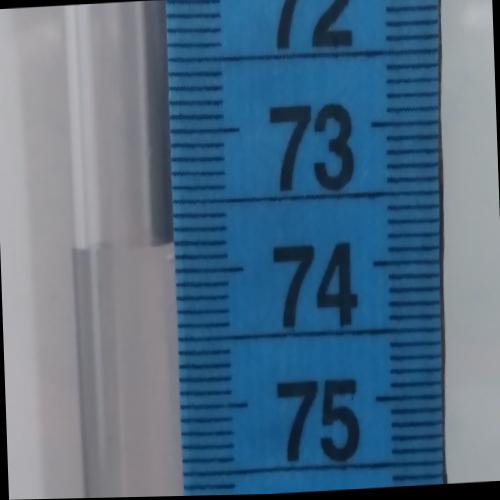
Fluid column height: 73.8 cm